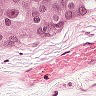
Metastatic tissue present: yes